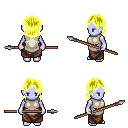
a pixel art fantasy rpg character, female body template, dark elf, purple skin, white tunic, robe skirt, gold long bangs hairstyle, spear, four views (front, back, left, right), 2x2 character sprite sheet, small pixel art, hard edges, no anti-aliasing